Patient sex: M
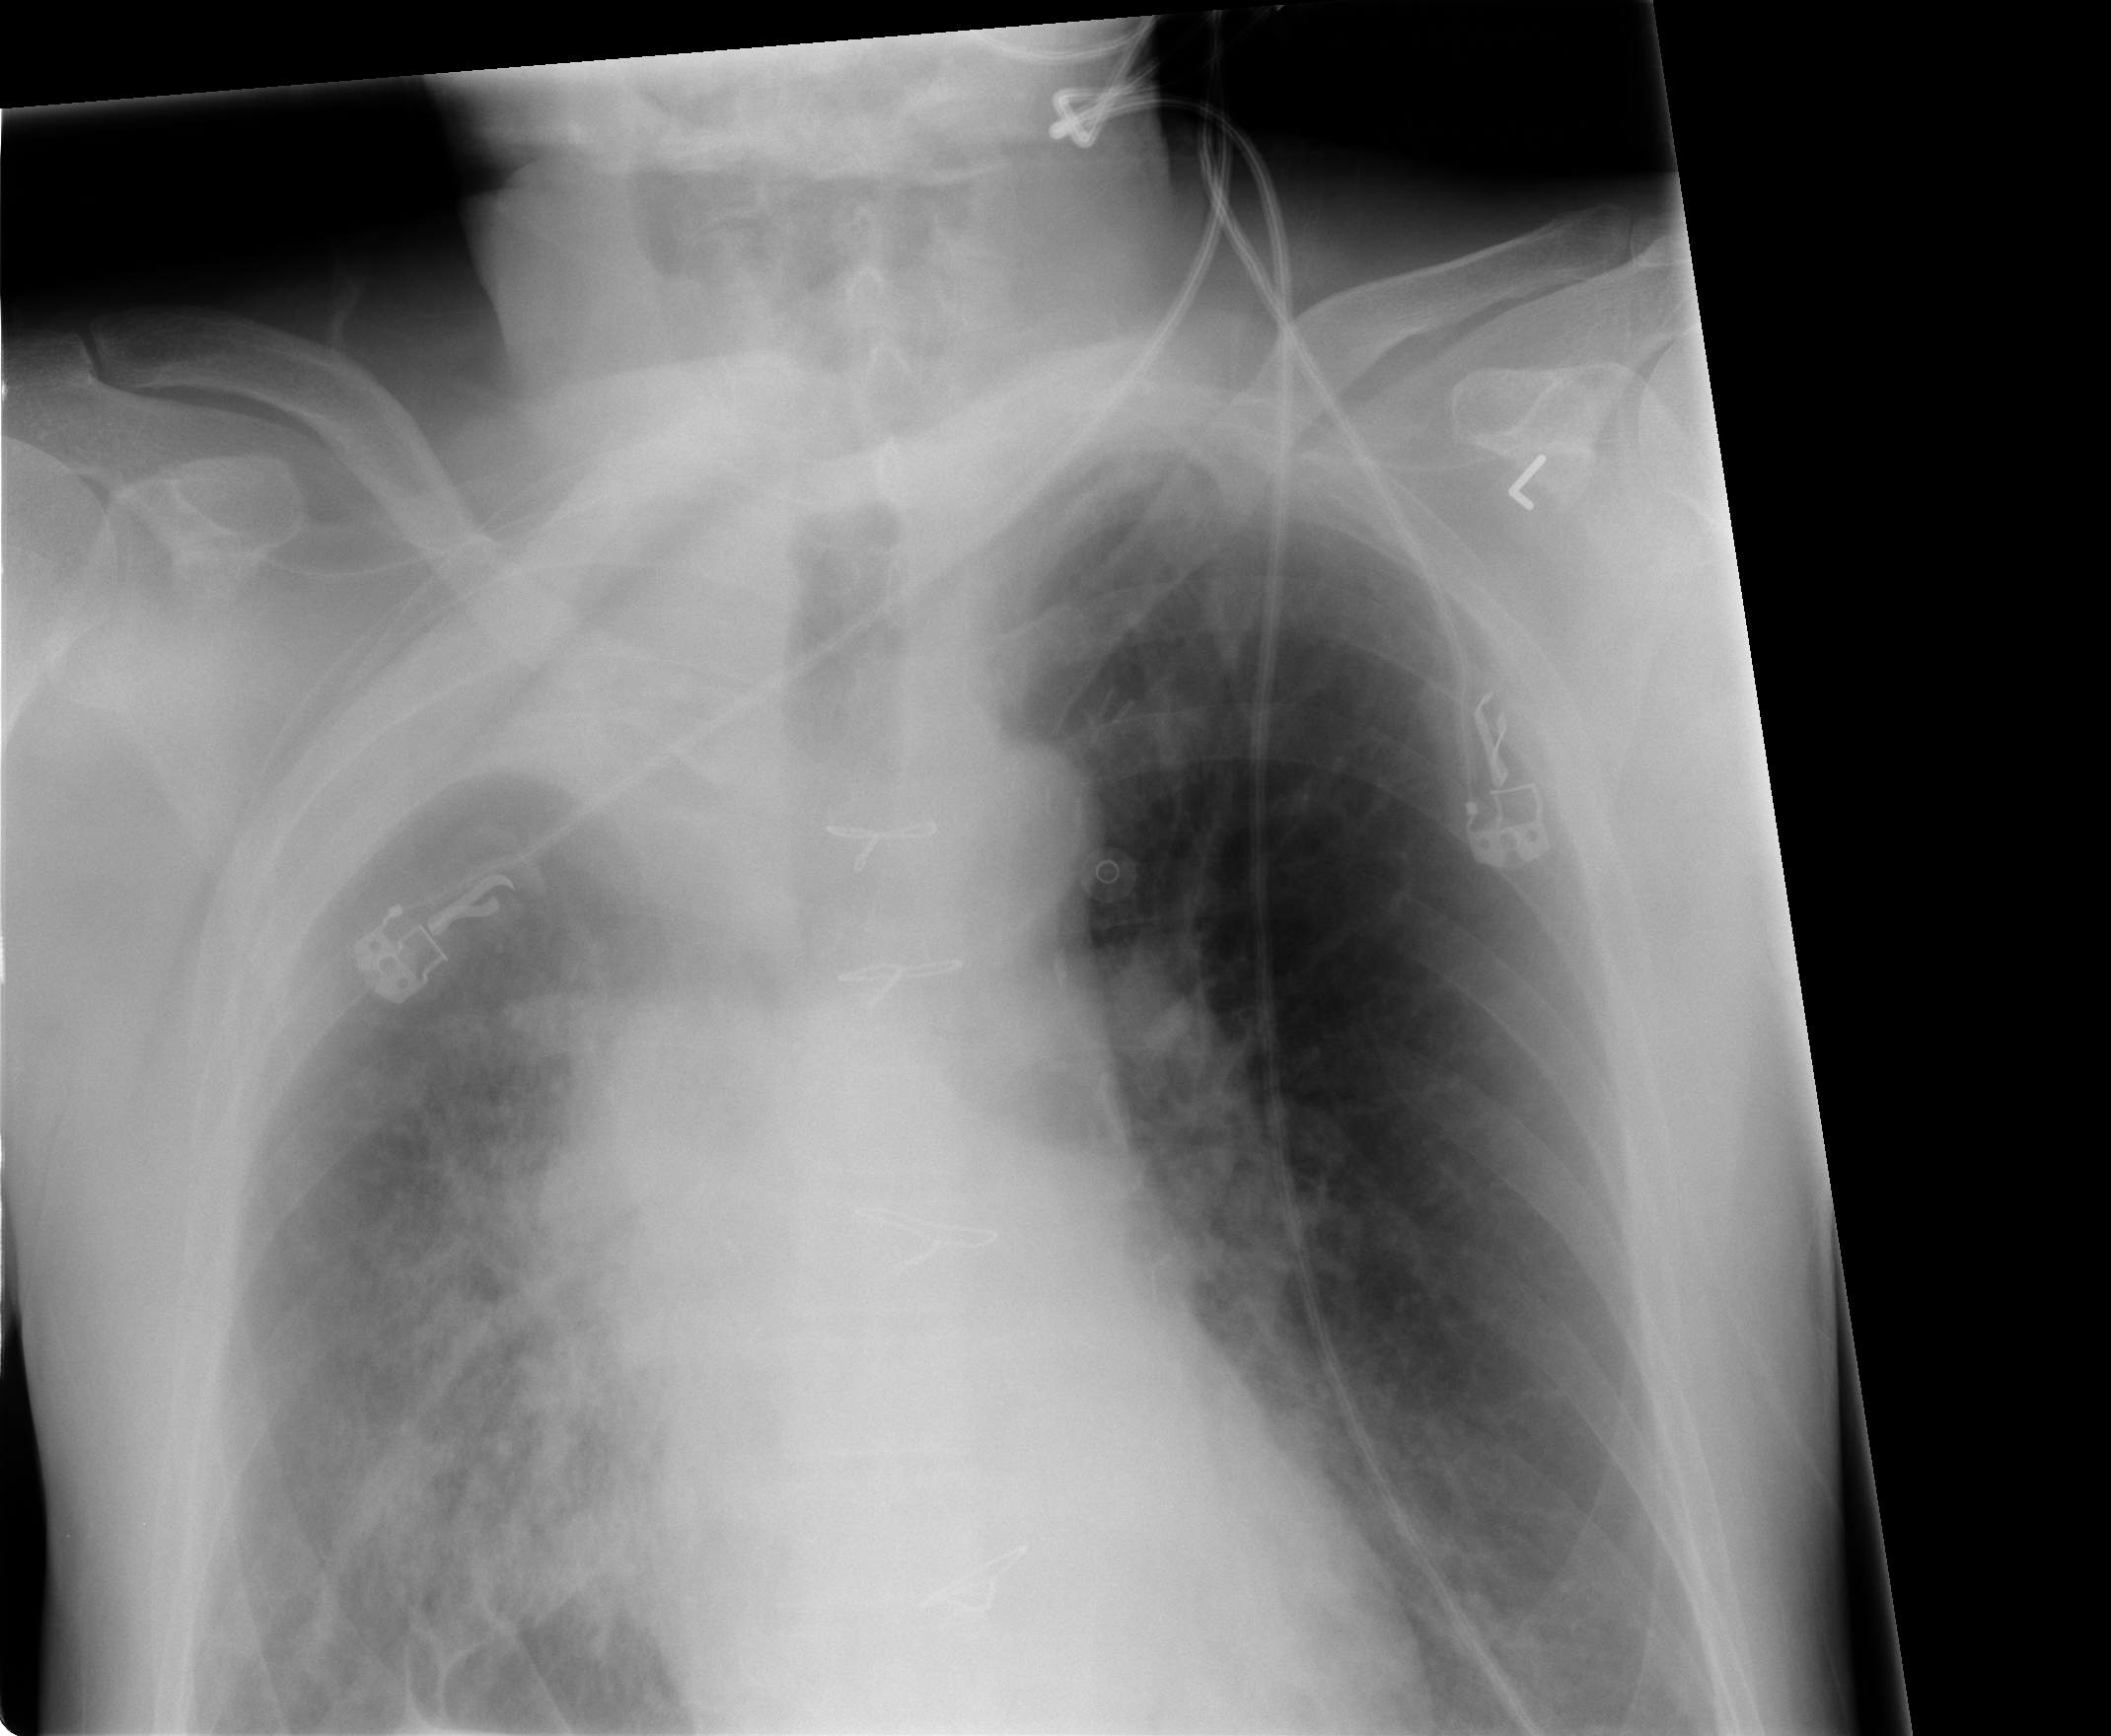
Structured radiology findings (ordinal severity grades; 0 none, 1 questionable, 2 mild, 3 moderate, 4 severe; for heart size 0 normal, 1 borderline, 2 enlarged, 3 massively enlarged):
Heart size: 0
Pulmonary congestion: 2
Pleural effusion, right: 0
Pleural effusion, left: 0
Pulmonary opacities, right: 3
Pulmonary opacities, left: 0
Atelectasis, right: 3
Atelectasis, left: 0